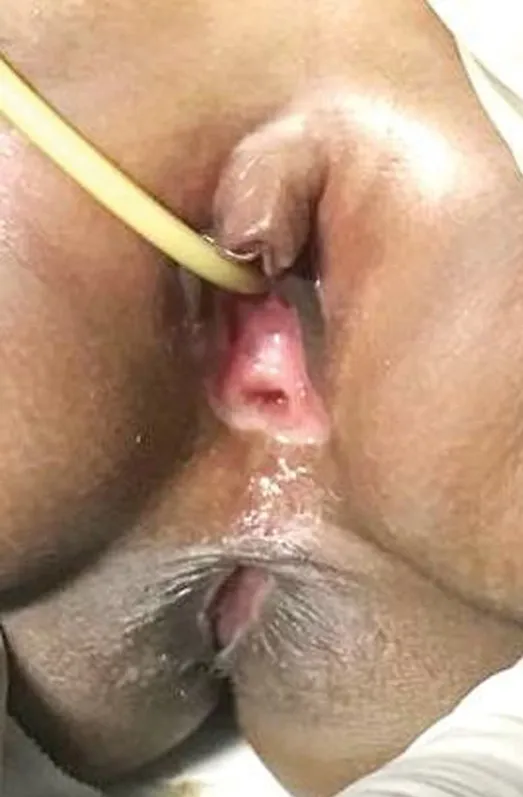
Neoanus and neovaginal introitus at 2.6 years of age.
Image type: medical_photograph (skin_photograph)